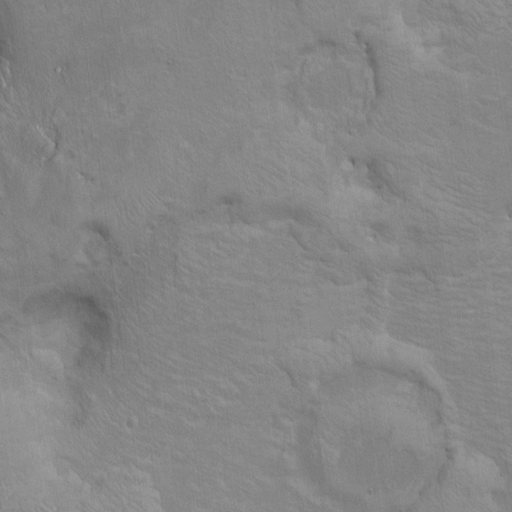
Objects detected: cone, cone